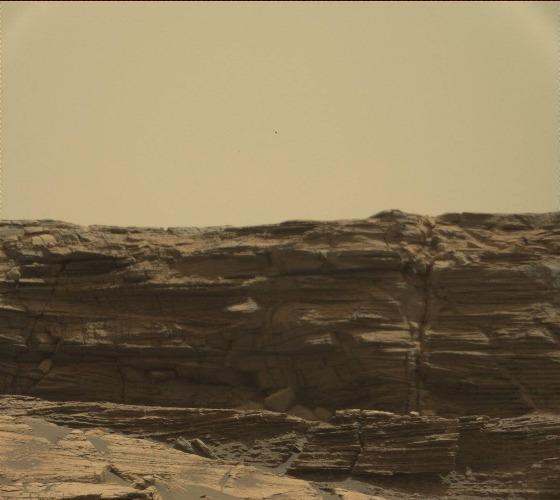
Terrain classes present: Bedrock, Rock, Shadow, Sky / Distant Mountains